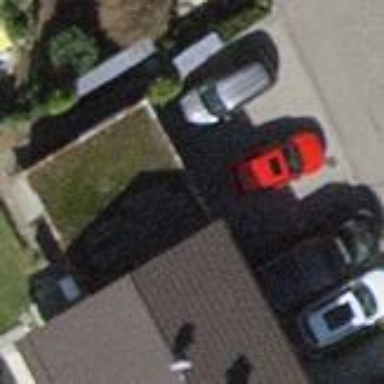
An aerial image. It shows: Garage.